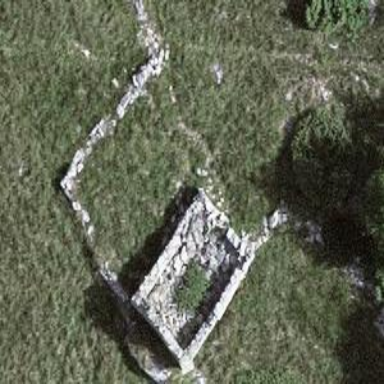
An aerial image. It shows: Historic building in ruins.